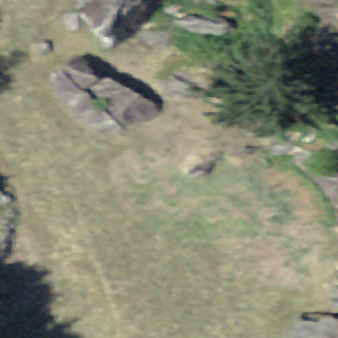
Label: bouldering_area